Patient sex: M
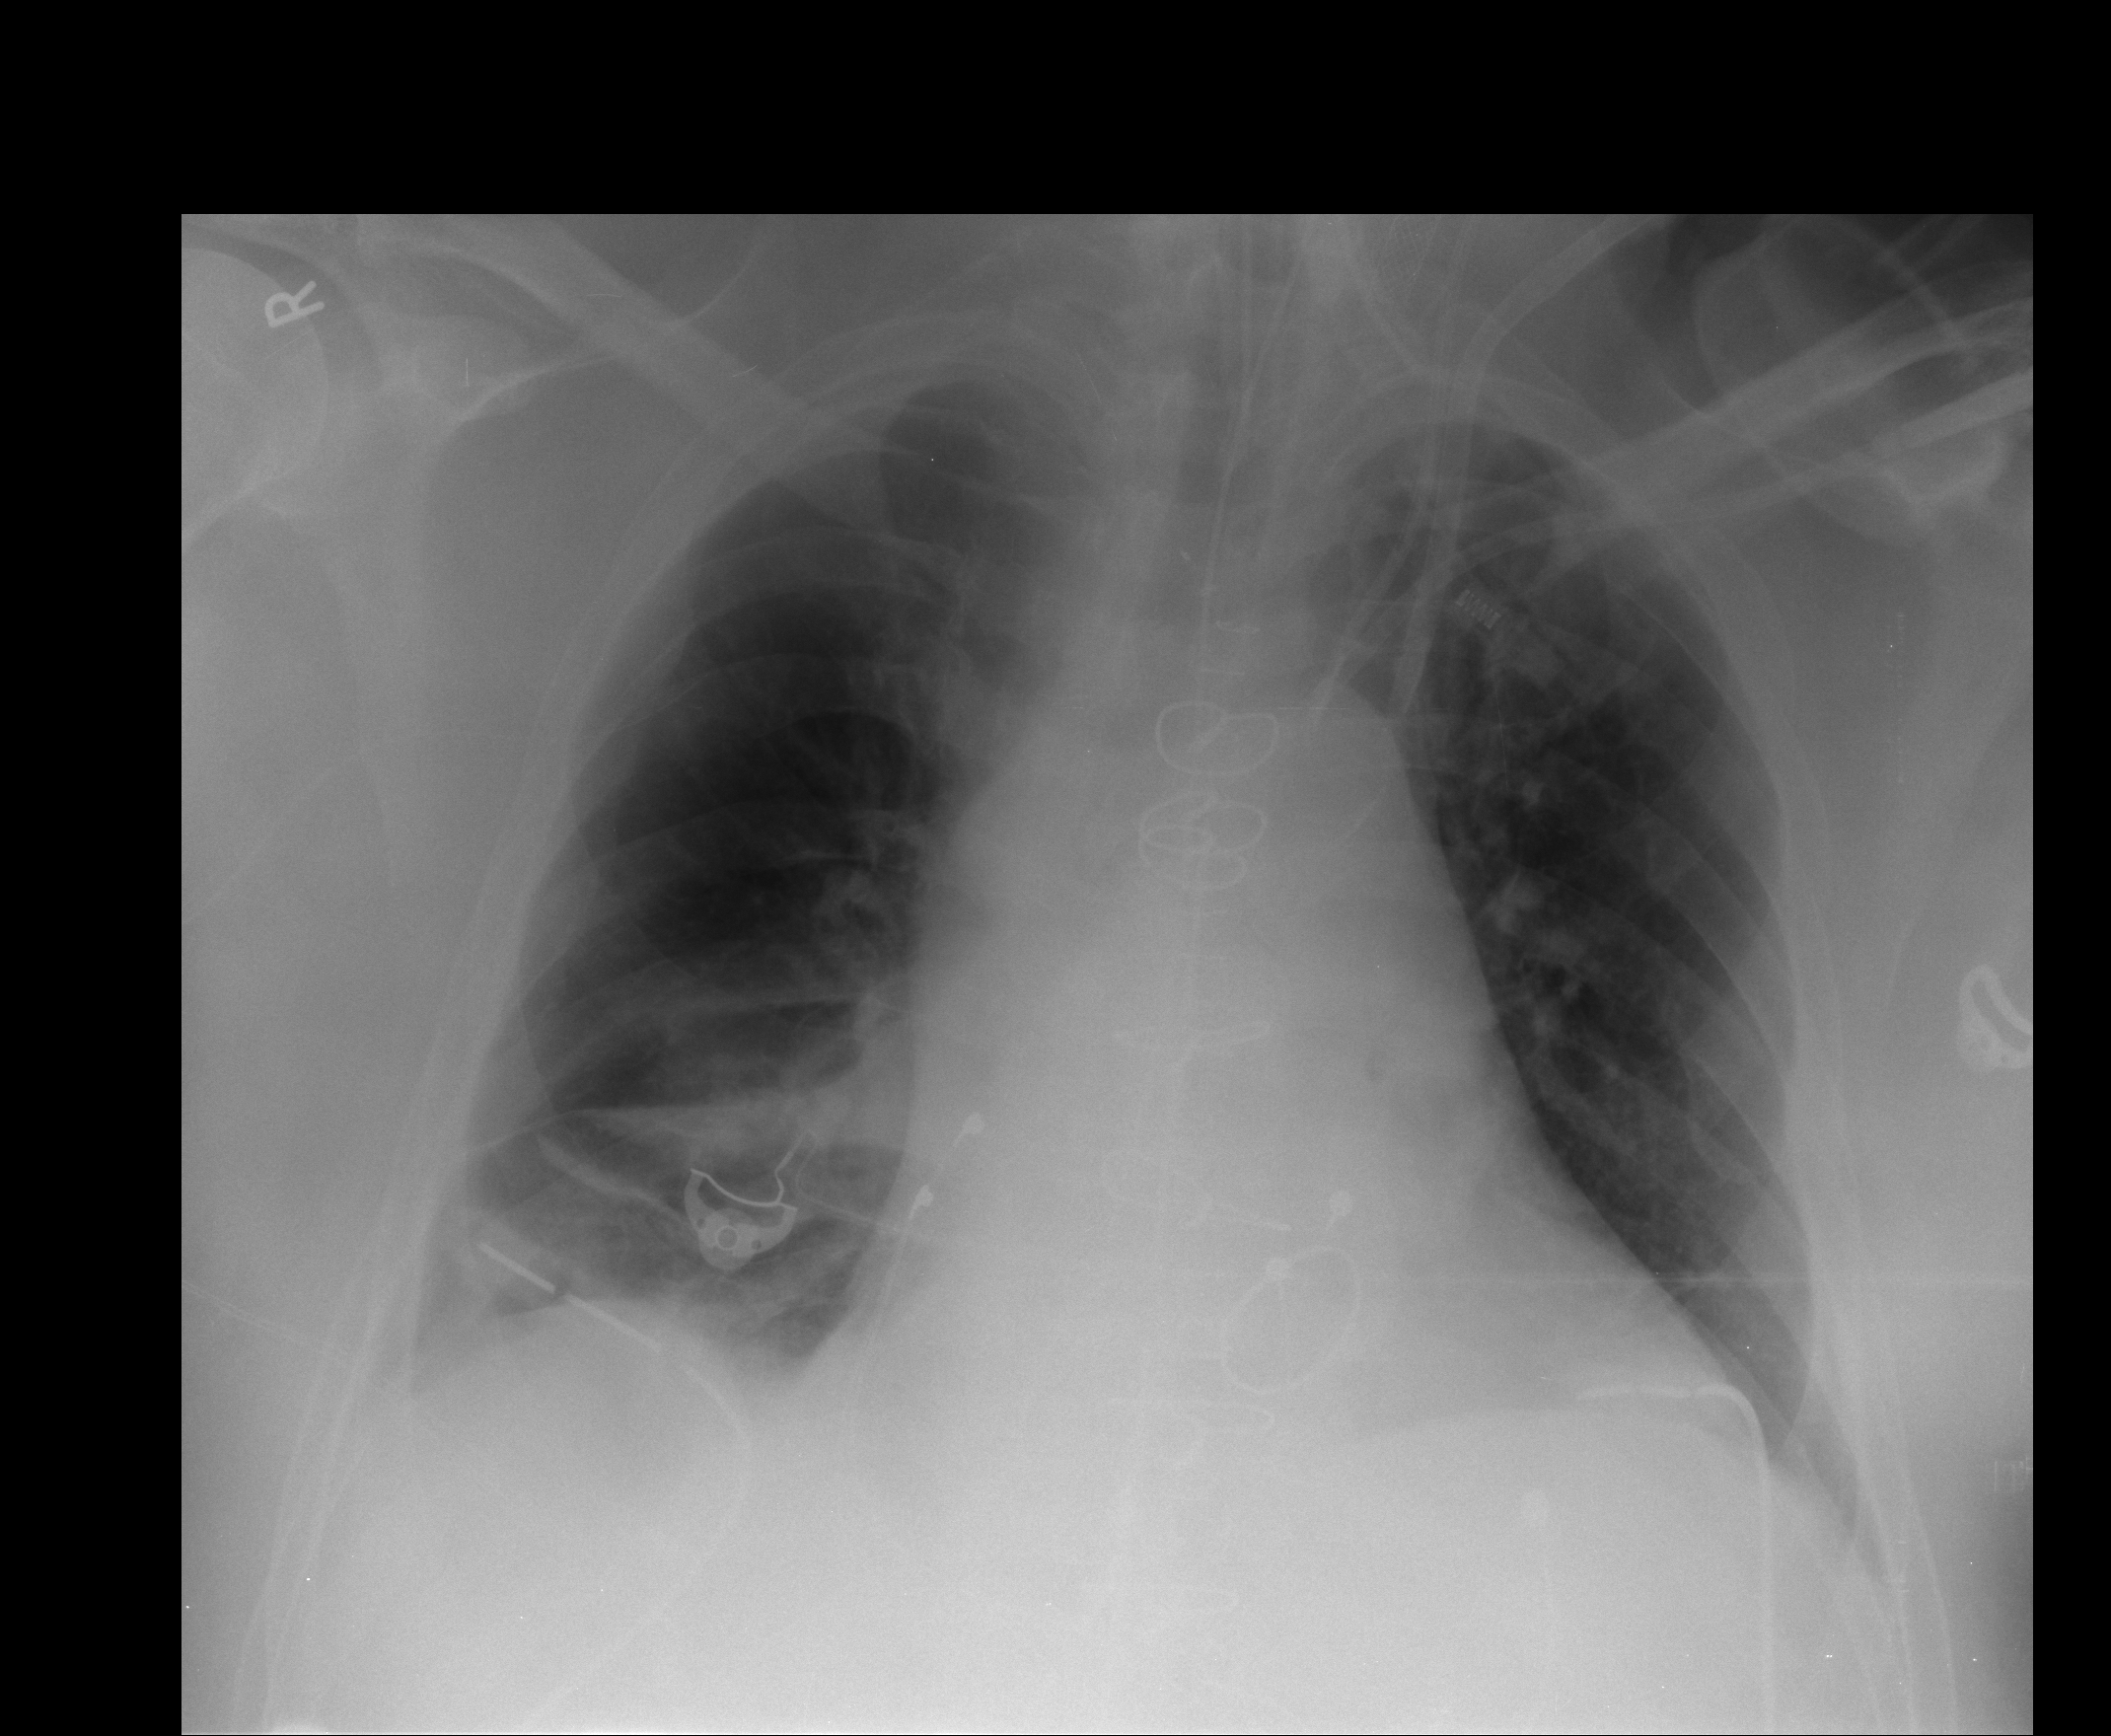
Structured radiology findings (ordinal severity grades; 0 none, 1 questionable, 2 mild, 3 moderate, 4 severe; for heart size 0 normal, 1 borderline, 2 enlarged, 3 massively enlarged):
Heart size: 2
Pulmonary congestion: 0
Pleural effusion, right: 2
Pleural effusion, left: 1
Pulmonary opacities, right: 0
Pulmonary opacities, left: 0
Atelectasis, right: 2
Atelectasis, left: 2